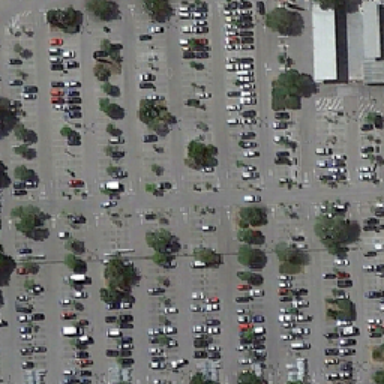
Several trees around a big parking lot .